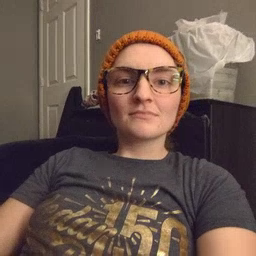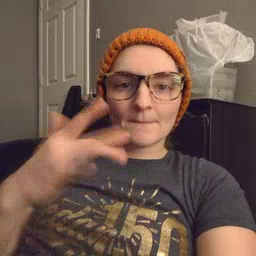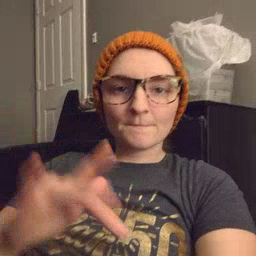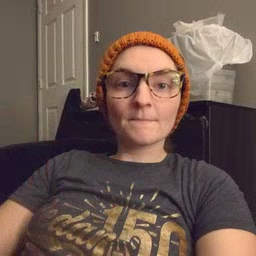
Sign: empty